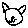
Label: cat